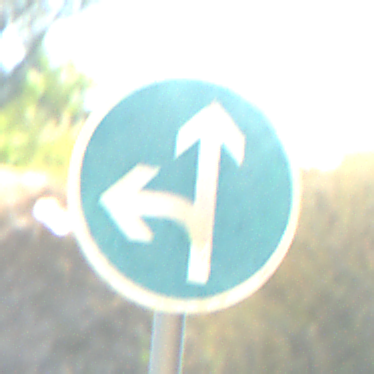
Verkehrszeichen: VorgeschriebeneFahrtrichtungGeradeausOderLinks
Umgebung: Outdoor, Nature
Tageszeit: MorningAfternoon
Wetter: PartlyCloudy
Licht: Natural
Jahreszeit: NotSpecified
Kontrast: HighContrast